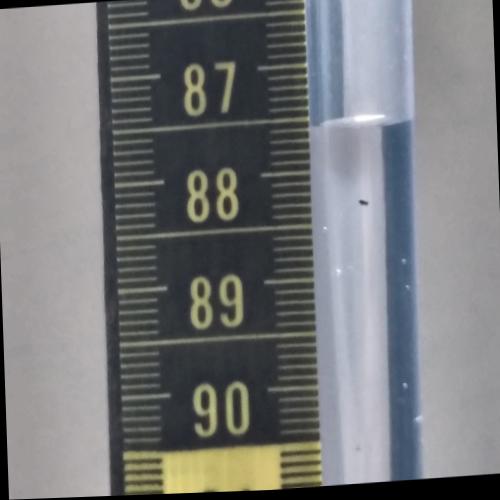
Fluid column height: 87.6 cm